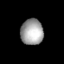
Tissue: lung
Cell type: Epithelial cells
Senescence score: 0.2379
Nuclear area (px): 573
Mean DAPI intensity: 162.681